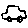
Label: car